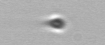
Label: nanoplankton_mix